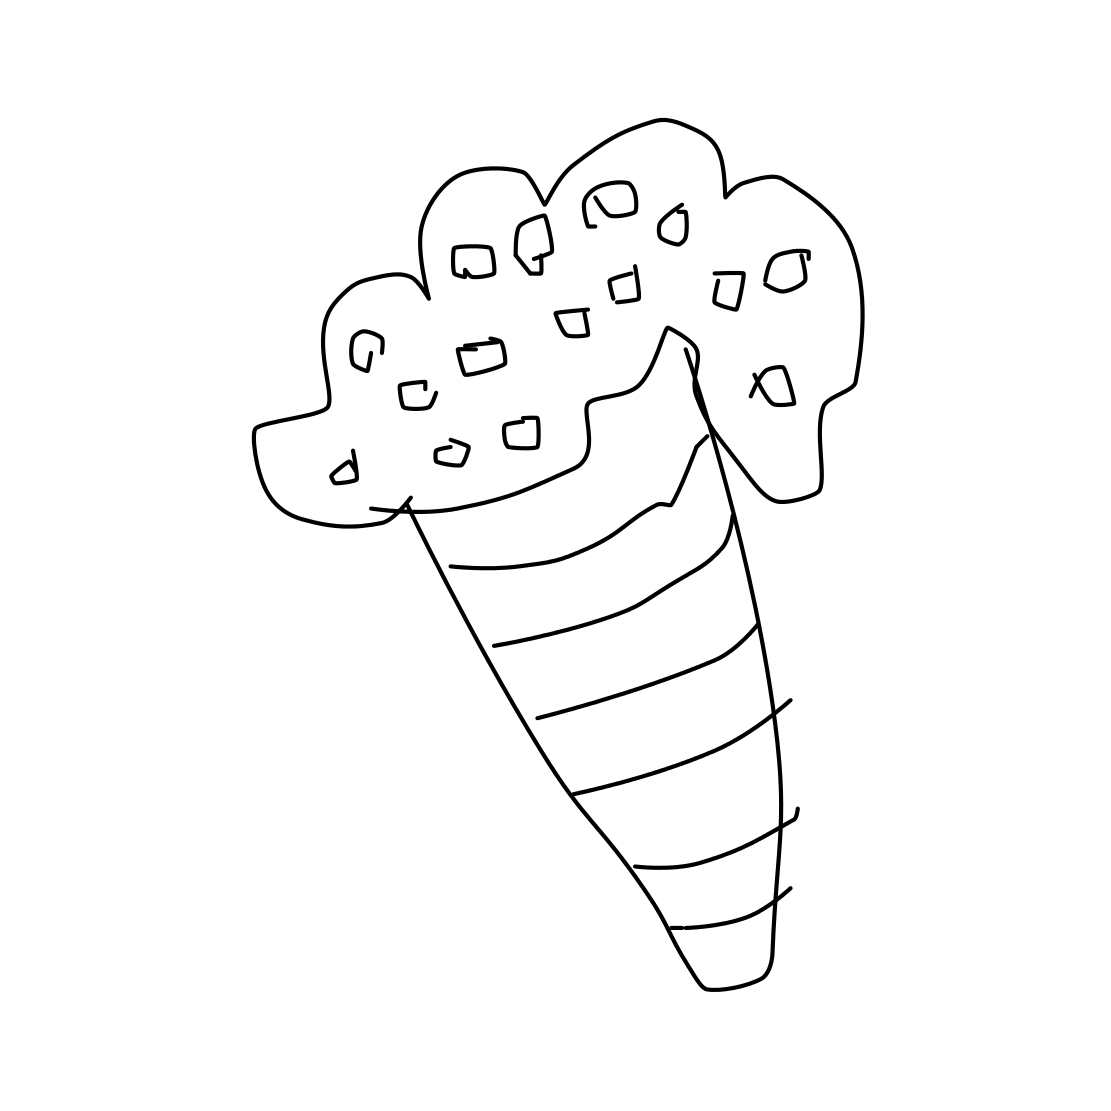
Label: ice-cream-cone